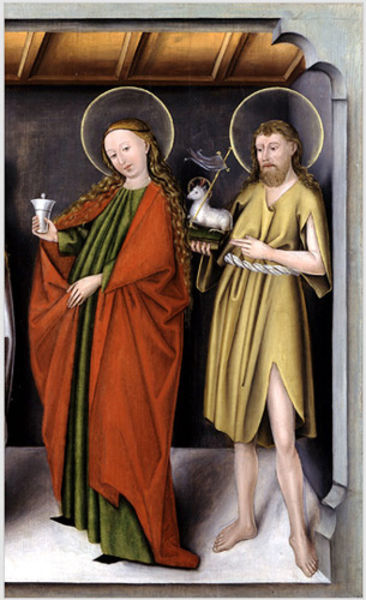
Titel: Die Heiligen Maria Magdalena und Johannes der Täufer
Künstler: Malerfamilie Murer
Standort: Karlsruhe
Institution: Staatliche Kunsthalle Karlsruhe
Schlagwörter: flügel, fuß, gemälde, gott, gruppe, hand, haut, mann, nackt, schatten, umhang, weiß, gelb, grün, menschen, ocker, ausschnitt, braun, bunt, finger, frau, geste, grau, haar, holz, kleid, kleider, lampe, licht, mund, orange, raum, schwarz, symbol, säule, zeichen, zimmer, blick, dach, gürtel, haus, rot, tier, malerei, rock, bart, wand, architektur, arm, barock, bibel, falten, gesicht, halten, johannes, kleidung, lang, mensch, rahmen, sockel, stehen, stein, tragen, täufer, bild, gesten, hände, innenraum, öl, kirche, schlank, boden, auge, gewand, gold, haare, interieur, kelch, kutte, lange haare, mantel, schnur, strick, decke, gewänder, mutter, paar, leuchte, gotik, haarreif, locken, renaissance, esel, kreis, pferd, amphore, engel, kanne, krug, vase, beine, bein, füße, schiff, segel, wellen, ecke, rahmung, bogen, perspektive, zwei, schuhe, stab, zöpfe, fahne, flagge, mast, kamm, mauer, figuren, ölgemälde, banner, tau, lanze, tafel, schnurbart, zeigefinger, detail, schmal, wandmalerei, kerze, robe, tasse, balken, kammer, kordel, faltenwurf, warten, zehen, zeigen, fein, dünn, tor, becher, bad, balgen, barfuss, doppelporträt, umgang, deckel, gefäß, gewölbe, lamm, schaf, buch, dose, kreuz, religion, seil, jungfrau, lockig, holzdecke, beten, gebet, frieden, schimmel, sieg, wimpel, kurz, altar, gemäuer, schein, ehe, öffnung, heiligenschein, glocke, nimbus, gotisch, christus, jesus, jesus christus, ostern, christlich, toga, pfer, mittelalter, romanik, segen, segnung, stall, franziskus, heiliger, kassetten, kassettendecke, heilige, opfer, fresko, fähnchen, heilig, maria, madonna, magdalena, christen, heiland, maria magdalena, mutter gottes, salbgefäß, tunika, hirte, osterlamm, schaaf, fackel, brau, tempera, christentum, sohn, ikone, auferstehung, einhorn, gewellt, josef, joseph, zepter, attribut, hoz, standarte, salbe, roter mantel, säile, schnabelschuhe, barok, seitenflügel, decken, johannes der täufer, getäfelt, retabel, widder, neuzeit, christ, halo, heiligenscheine, barbara, katharina, rot grün, triptychon, katholisch, zeigegestus, heiliger geist, fra, verkündung, lamm gottes, evangelist, heilgenschein, opferlamm, tora, gefaß, sakralkunst, heiligenshein, tafelmalerei, altarretabel, altarflügel, agnes, gottes, johannis, hl. johannes, täfelung, sohn gottes, schifff, langes haar, mante, siegesfahne, haate, säul, kreuzfahne, becker, anse, leinenhemd, fahme, säüle, a, 1500, 13. jahrhundert, fanhe, ostenr, ahare, wand#, langeskleid, friedenslamm, agnus, heiligeschein, johannes baptist, engellamm, nhand, geshcen, geilife, ehepaat